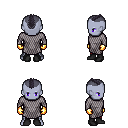
a pixel art fantasy rpg character, male body template, dark elf, purple skin, chain mail, red pants, raven short mohawk hairstyle, gold gloves, black shoes, four views (front, back, left, right), 2x2 character sprite sheet, small pixel art, hard edges, no anti-aliasing